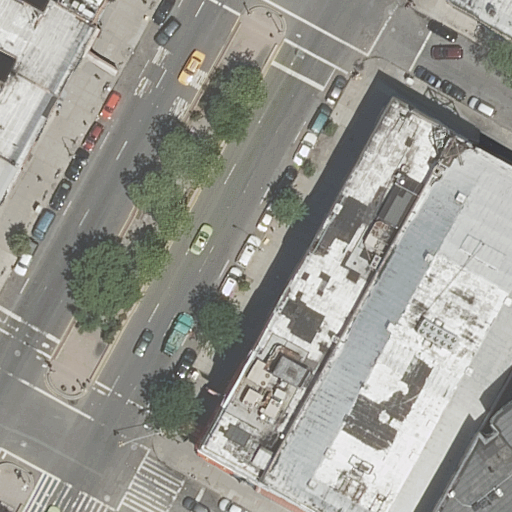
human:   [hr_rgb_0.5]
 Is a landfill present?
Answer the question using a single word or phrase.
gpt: no

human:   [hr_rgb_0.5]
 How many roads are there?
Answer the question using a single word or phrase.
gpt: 6

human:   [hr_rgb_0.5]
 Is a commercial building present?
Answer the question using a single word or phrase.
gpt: no

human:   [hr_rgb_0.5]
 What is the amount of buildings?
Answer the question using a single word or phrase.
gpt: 8

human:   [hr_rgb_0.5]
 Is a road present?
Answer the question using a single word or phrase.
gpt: yes

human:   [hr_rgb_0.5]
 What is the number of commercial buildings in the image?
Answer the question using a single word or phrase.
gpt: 0

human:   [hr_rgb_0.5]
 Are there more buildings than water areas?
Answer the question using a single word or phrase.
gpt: yes

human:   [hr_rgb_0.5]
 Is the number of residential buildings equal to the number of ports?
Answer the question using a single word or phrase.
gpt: no

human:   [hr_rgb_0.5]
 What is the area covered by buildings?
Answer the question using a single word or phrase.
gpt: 3911m2

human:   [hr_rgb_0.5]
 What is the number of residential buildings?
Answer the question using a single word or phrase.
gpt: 8

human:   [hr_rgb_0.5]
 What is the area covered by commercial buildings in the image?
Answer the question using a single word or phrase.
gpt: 0m2

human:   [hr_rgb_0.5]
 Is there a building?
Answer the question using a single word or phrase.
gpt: yes

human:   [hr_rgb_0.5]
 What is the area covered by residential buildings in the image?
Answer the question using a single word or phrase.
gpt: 3911m2

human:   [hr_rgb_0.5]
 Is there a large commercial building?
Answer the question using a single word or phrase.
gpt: no

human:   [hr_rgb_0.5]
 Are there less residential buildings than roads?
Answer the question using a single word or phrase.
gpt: no

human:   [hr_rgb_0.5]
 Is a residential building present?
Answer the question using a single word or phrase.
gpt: yes

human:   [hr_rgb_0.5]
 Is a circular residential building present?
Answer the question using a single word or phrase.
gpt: no

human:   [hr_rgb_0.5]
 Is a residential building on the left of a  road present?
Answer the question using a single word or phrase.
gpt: yes

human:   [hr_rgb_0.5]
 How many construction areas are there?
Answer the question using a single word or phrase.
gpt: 0

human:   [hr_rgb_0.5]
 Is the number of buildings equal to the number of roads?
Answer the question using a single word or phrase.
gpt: no

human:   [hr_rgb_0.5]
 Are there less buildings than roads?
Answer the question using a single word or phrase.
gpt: no

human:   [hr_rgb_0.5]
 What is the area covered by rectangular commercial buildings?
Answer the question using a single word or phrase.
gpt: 0m2

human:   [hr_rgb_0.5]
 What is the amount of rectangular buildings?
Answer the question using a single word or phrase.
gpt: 5

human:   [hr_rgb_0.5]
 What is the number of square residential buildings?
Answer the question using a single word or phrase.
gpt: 0

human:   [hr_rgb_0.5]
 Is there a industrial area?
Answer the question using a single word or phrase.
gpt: no

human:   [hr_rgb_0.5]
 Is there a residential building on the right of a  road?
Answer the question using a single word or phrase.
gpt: yes

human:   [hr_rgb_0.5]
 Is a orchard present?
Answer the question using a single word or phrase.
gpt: no

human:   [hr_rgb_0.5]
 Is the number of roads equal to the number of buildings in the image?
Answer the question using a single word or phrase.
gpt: no

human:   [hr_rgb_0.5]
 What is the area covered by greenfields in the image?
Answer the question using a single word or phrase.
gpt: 0m2

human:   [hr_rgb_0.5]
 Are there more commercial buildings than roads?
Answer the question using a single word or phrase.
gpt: no

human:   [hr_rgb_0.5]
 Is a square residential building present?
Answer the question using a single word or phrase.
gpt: no

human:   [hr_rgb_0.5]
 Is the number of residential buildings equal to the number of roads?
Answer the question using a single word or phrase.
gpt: no

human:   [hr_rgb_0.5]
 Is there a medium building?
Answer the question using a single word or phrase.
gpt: yes

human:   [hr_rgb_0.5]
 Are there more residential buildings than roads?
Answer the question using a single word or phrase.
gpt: yes

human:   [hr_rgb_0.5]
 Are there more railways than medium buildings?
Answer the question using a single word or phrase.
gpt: no

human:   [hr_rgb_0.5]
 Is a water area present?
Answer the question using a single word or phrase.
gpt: no

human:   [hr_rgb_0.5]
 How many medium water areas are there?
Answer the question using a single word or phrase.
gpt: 0

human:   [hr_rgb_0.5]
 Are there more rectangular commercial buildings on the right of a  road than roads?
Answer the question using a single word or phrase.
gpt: no

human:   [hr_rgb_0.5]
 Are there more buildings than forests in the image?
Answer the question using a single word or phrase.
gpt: yes

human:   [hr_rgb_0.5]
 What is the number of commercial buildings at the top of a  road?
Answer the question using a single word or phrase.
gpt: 0

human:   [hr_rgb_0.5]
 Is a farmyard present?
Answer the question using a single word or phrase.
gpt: no

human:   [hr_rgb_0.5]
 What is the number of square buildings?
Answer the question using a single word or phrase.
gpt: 0

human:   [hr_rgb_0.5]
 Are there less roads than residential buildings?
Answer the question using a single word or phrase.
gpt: yes

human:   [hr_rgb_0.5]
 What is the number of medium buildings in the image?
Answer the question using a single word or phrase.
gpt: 3

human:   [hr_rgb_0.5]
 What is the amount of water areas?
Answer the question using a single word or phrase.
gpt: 0

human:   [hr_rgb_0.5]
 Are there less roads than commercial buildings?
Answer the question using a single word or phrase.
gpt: no

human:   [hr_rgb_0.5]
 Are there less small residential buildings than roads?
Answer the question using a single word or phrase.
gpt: yes

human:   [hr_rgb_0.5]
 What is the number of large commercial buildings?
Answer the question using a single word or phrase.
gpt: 0

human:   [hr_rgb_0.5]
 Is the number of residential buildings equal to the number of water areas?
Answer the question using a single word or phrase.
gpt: no

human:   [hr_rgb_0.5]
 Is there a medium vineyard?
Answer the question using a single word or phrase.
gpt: no

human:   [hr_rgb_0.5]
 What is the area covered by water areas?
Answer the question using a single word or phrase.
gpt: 0m2

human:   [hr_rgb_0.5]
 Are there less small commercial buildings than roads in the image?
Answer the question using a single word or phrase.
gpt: yes

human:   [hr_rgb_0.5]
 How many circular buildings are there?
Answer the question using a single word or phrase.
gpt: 0

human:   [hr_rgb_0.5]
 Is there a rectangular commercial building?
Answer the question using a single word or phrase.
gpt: no

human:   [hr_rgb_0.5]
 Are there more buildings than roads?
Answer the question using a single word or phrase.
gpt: yes

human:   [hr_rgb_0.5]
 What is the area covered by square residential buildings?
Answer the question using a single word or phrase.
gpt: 0m2

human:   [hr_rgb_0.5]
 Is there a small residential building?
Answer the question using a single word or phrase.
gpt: yes

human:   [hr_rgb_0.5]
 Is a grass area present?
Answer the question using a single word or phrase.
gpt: no

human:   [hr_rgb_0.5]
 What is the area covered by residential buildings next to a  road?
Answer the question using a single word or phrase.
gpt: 3911m2

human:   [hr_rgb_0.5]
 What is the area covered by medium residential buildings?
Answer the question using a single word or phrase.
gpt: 489m2

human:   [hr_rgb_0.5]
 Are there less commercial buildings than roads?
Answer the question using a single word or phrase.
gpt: yes

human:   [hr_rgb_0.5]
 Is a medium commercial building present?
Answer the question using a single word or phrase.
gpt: no

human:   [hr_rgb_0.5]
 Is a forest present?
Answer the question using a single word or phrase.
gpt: no

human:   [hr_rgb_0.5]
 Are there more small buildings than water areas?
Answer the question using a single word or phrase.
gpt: yes